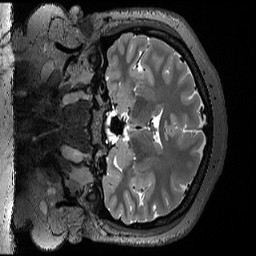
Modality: T2w
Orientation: coronal
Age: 21
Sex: female
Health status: healthy
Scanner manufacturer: siemens
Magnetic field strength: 3 T
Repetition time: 3.2 s
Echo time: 0.563 s